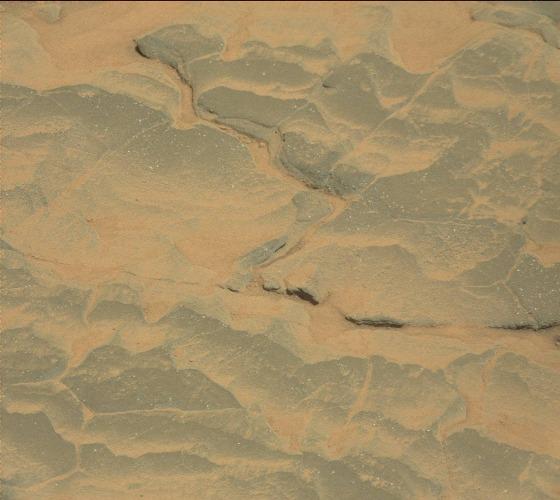
Terrain classes present: Bedrock, Shadow